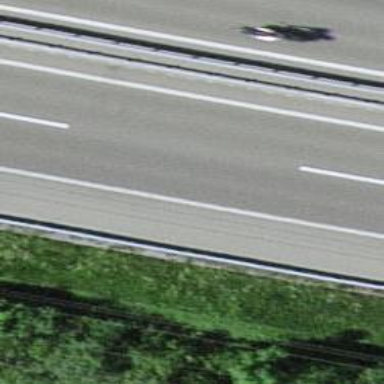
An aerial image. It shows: Asphalt motorway.